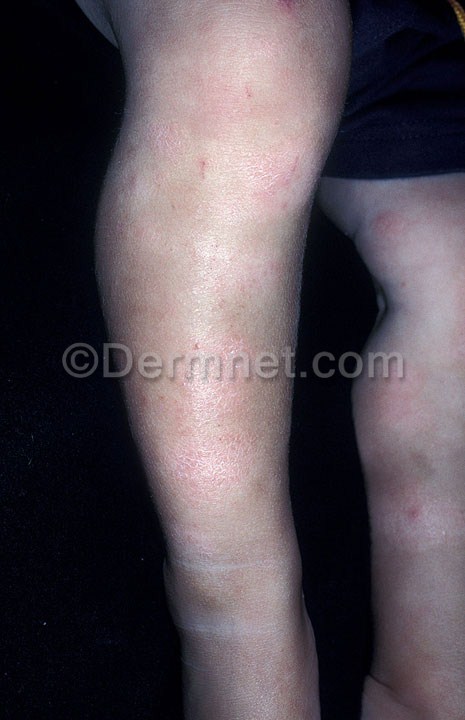
Disease: Atopic Dermatitis Photos